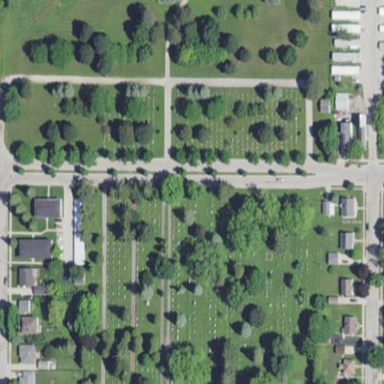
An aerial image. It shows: Cemetery or graveyard.